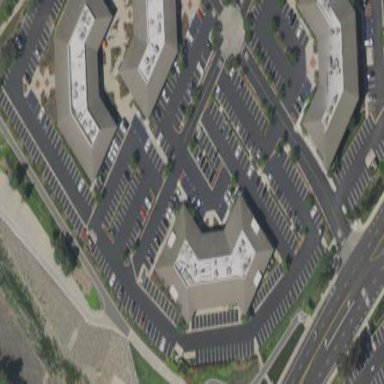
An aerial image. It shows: Office building.